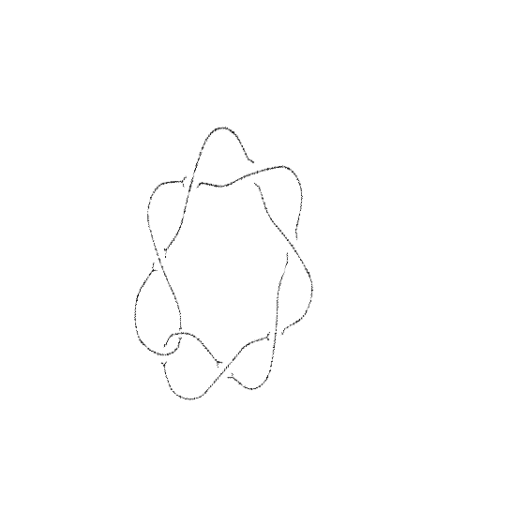
Crossing number: 8